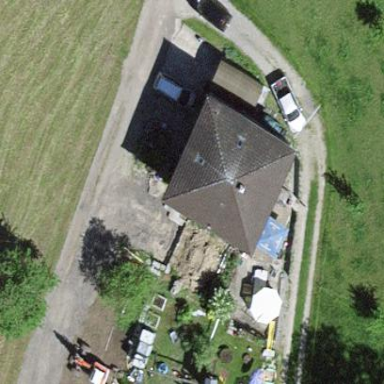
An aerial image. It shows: Building with hipped roof.